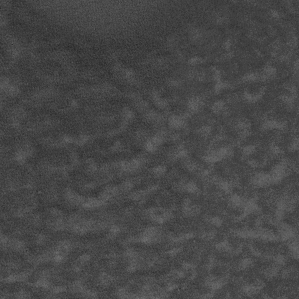
Label: frost